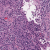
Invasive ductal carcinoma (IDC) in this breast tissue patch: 1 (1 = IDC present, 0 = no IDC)